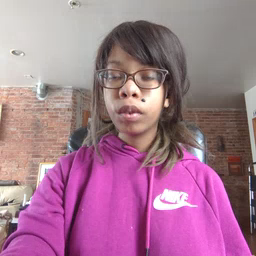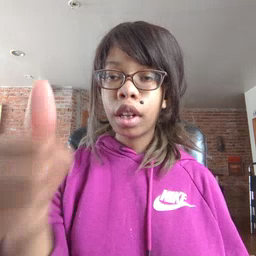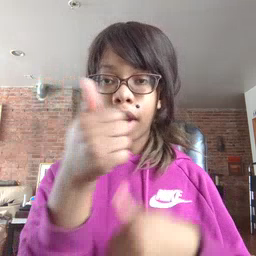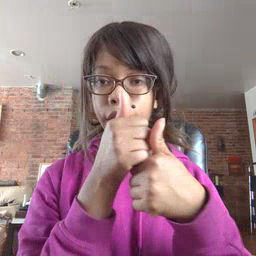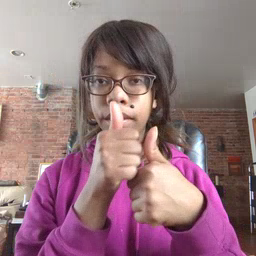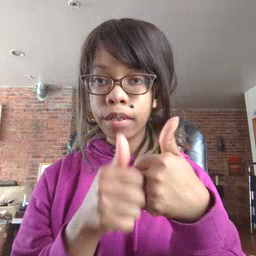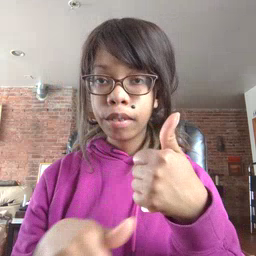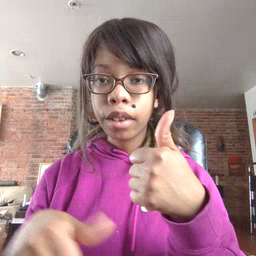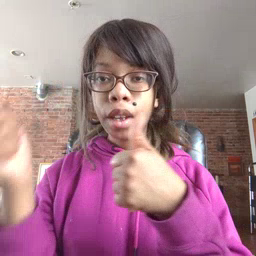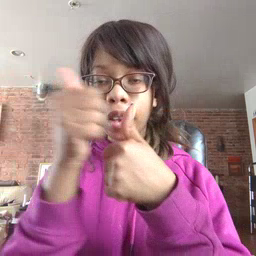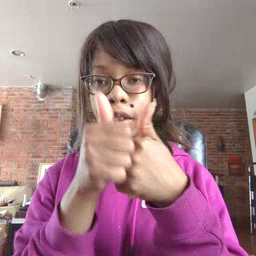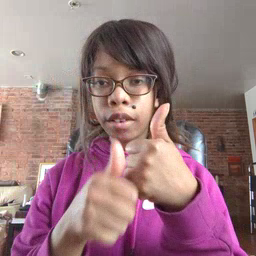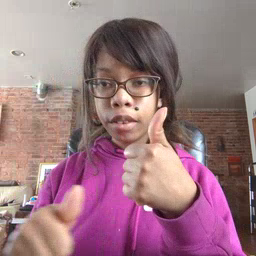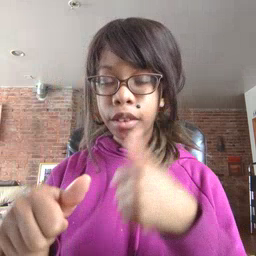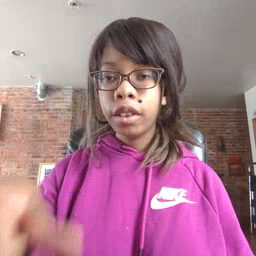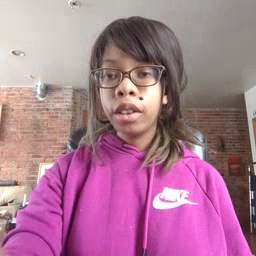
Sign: every